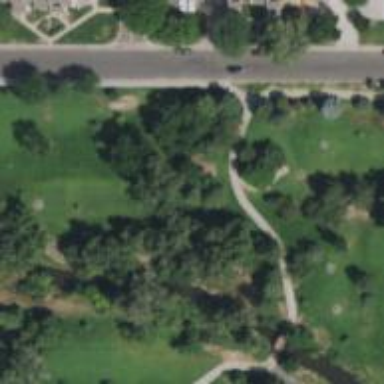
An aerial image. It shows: Disc golf basket.